Interaction volume radius: 5 \u00c5
Interaction volume height: 10 \u00c5
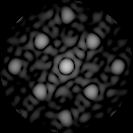
Disorder parameter: 0.1616